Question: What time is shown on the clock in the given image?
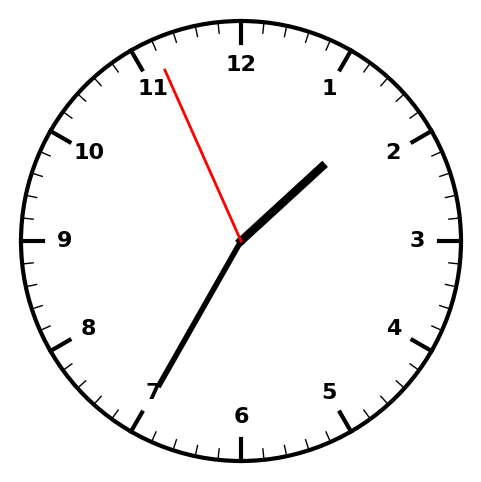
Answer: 01:34:56